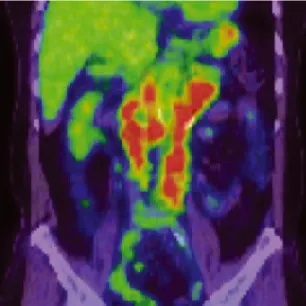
FDG-PET before axitinib org). MTV/TLG are 215.3 cm3/1042.5 g.
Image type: radiology (pet)